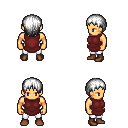
a pixel art fantasy rpg character, male body template, human, tanned skin, maroon tunic, white pants, white plain hairstyle, brown shoes, four views (front, back, left, right), 2x2 character sprite sheet, small pixel art, hard edges, no anti-aliasing